Question: I want to implement the following system of drop down lists:

I'm aware that drop down lists are implemented using '<select>' statements. However, I'm not sure if I need to use Javascript commands to handle my requirements listed in the picture. How would you suggest to handle this?
Thanks in advance!
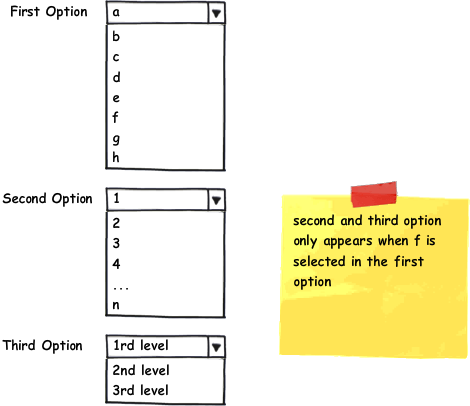
Answer: You will have all three drop down on the page but dropdown 2 and 3 will be hidden. On change of first drop down you will have to check the value of first drop down and show second and third dropdown. Demo is available <URL>
In html we define three dropdowns first is visible and second and third are hidden. We will show the hidden dropdown when 3 is selected from first dropdown
'''
<select id="sel1" >
<option > 1 </option>
<option > 2 </option>
<option > 3 </option>
</select>
<select id="sel2" style="display:none" >
<option > 1 </option>
<option > 2 </option>
<option > 3 </option>
</select>
<select id="sel3" style="display:none" >
<option > 1 </option>
<option > 2 </option>
<option > 3 </option>
</select>
In javascript we have show the hidden dropdowns when 3 is selected from first drop down
$('#sel1').change(function ()
{
if($(this).val() == "3")
{
$('#sel2').show();
$('#sel3').show();
}
}
);
'''